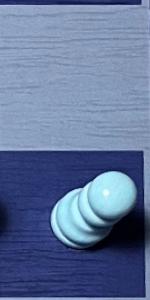
Label: Pawn_White